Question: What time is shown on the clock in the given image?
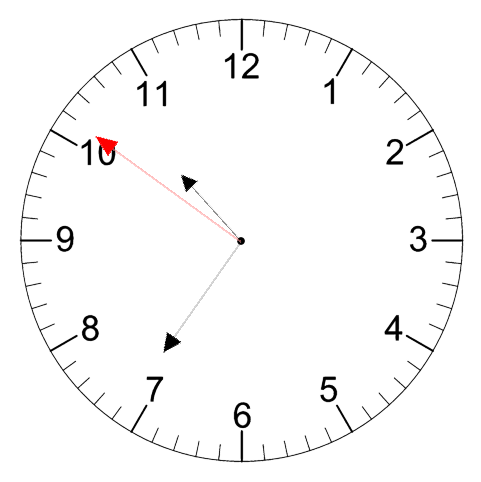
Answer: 10:35:51